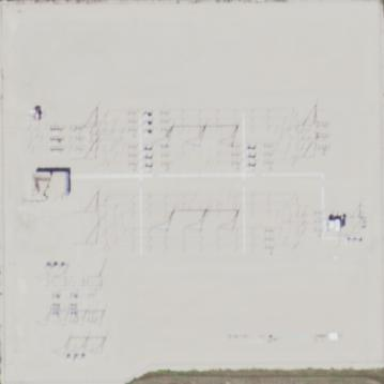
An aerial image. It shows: Fenced power substation at the transmission level.